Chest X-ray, AP view. Patient: 59 years old, sex F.
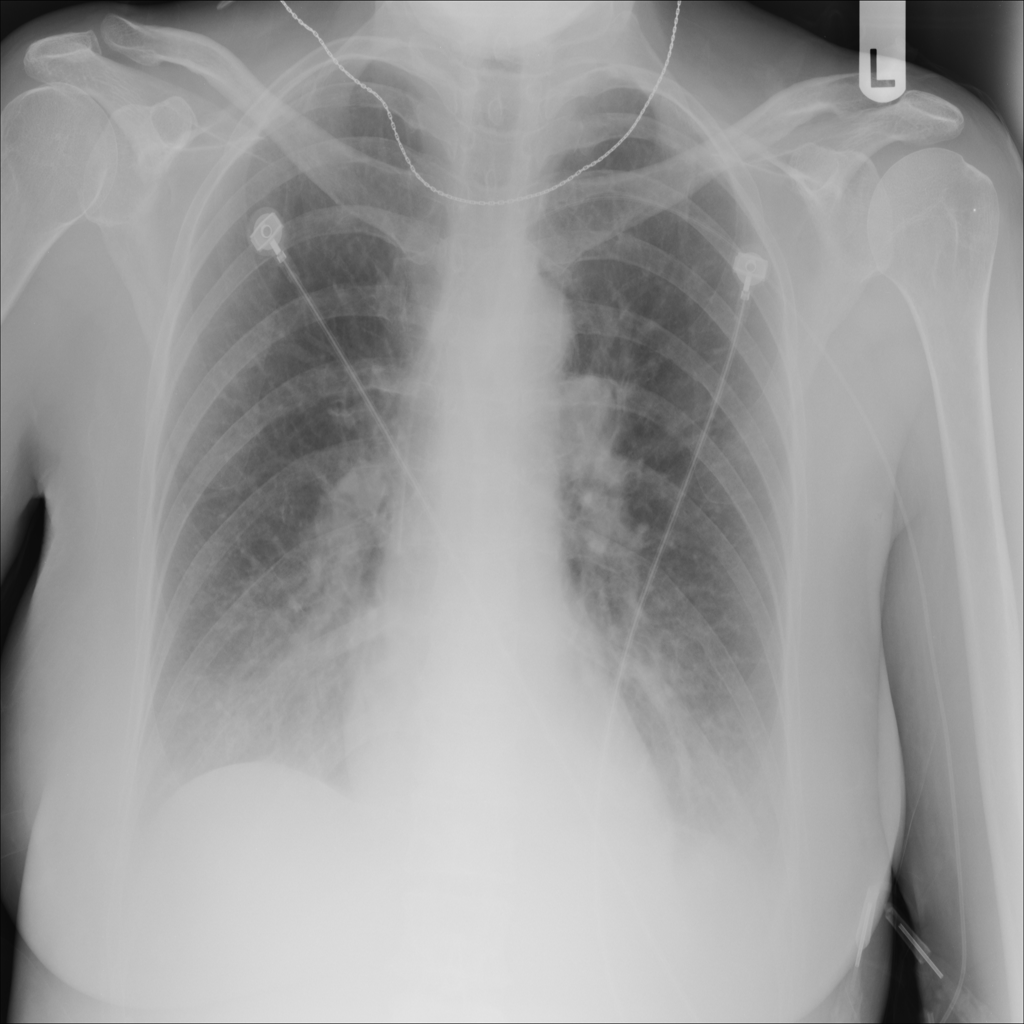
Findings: No Finding